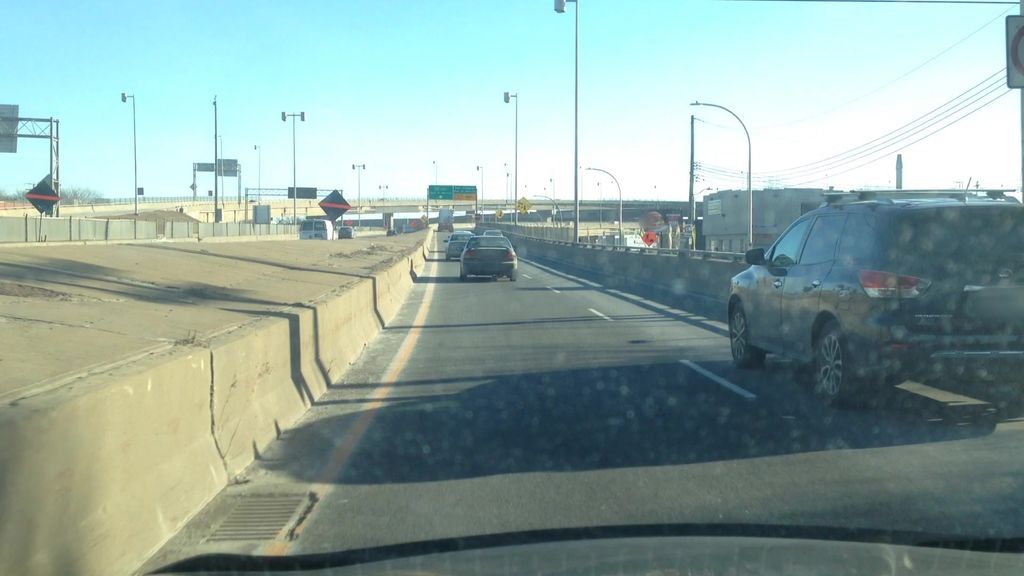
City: montreal